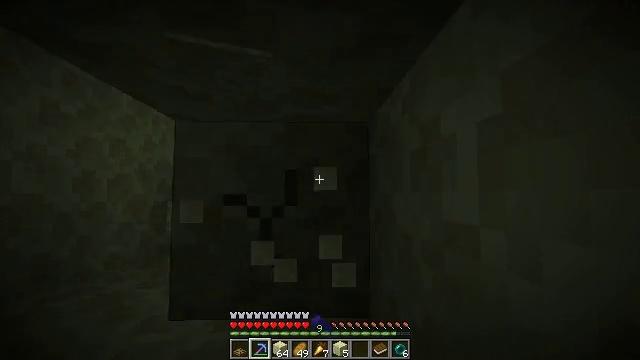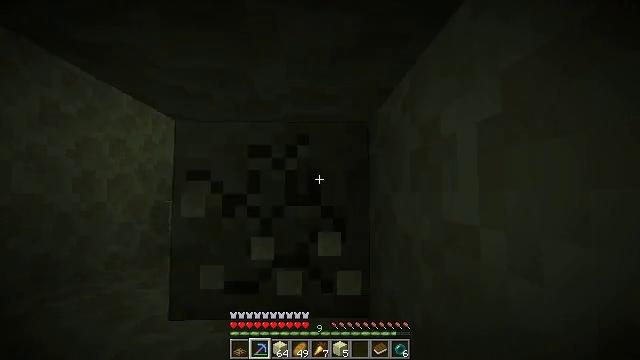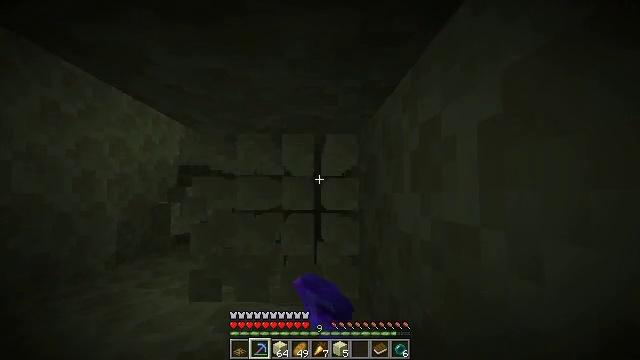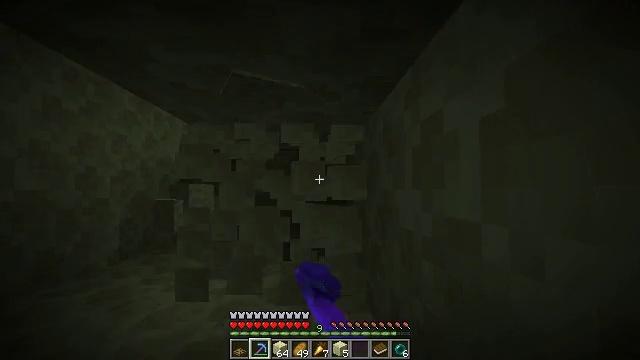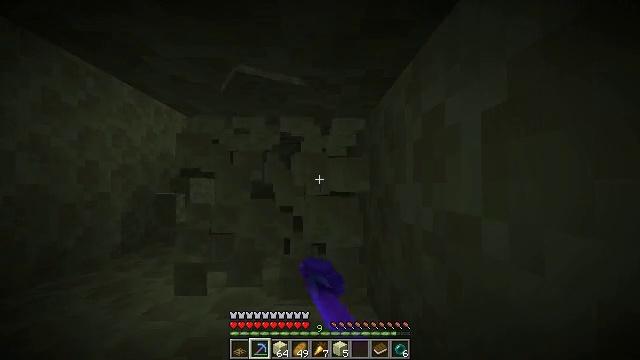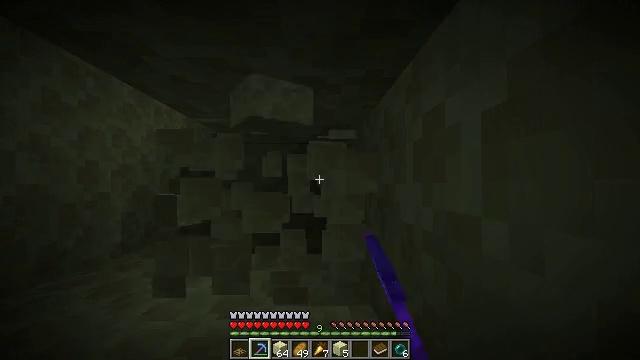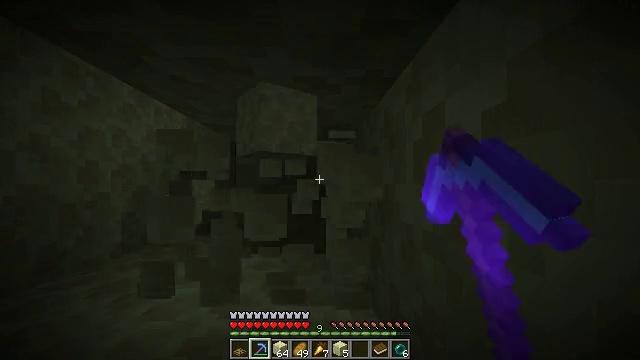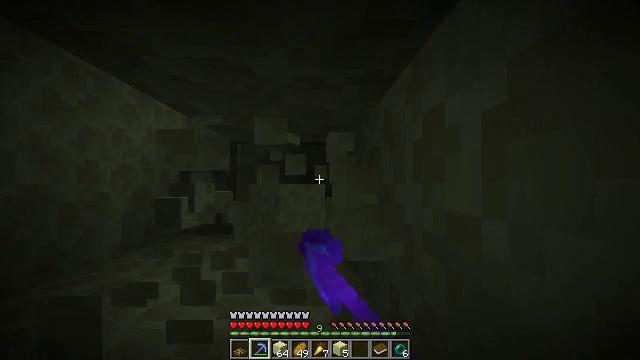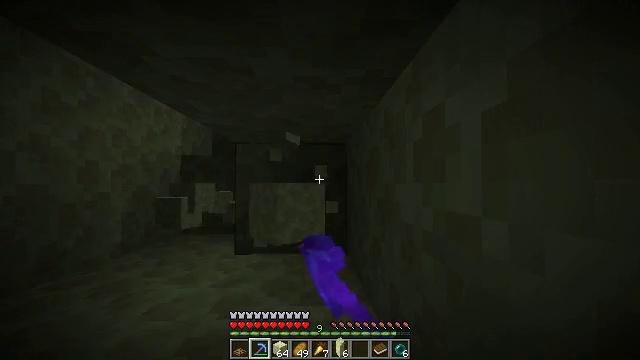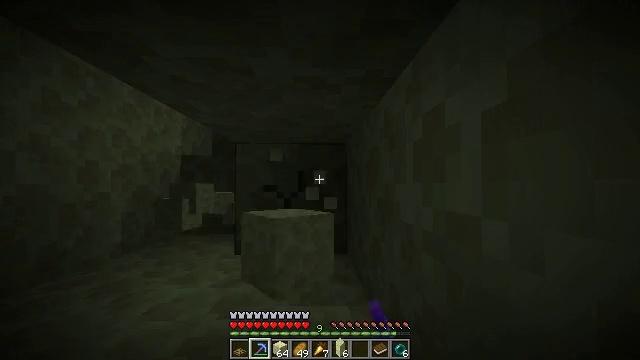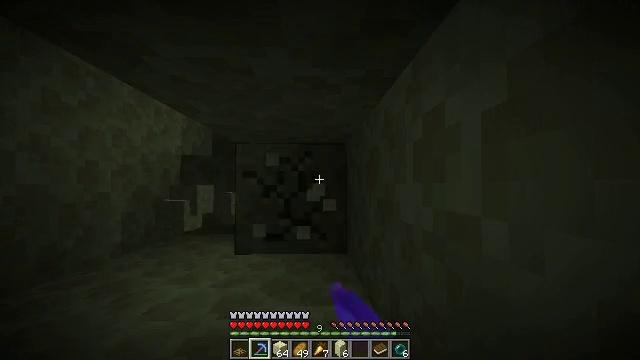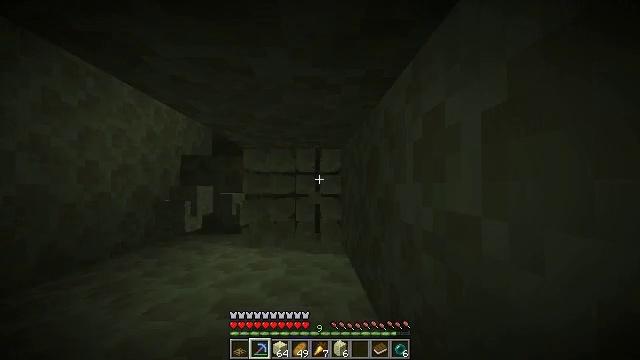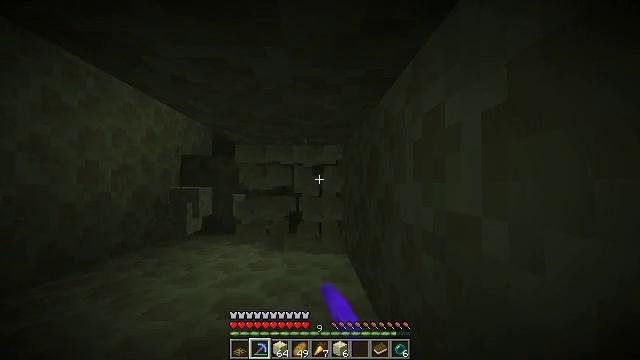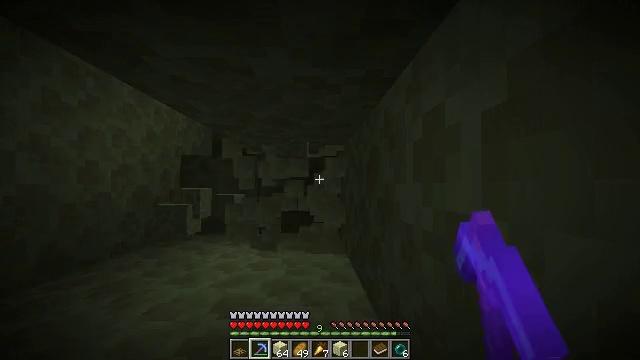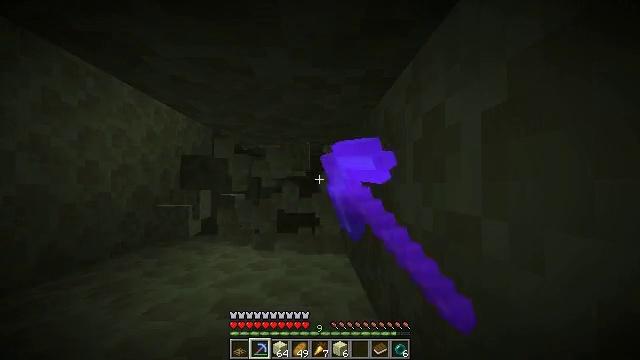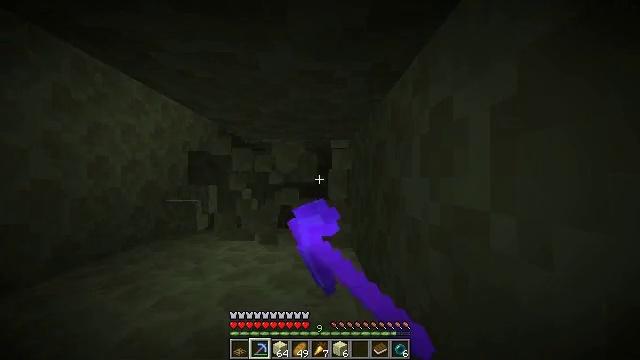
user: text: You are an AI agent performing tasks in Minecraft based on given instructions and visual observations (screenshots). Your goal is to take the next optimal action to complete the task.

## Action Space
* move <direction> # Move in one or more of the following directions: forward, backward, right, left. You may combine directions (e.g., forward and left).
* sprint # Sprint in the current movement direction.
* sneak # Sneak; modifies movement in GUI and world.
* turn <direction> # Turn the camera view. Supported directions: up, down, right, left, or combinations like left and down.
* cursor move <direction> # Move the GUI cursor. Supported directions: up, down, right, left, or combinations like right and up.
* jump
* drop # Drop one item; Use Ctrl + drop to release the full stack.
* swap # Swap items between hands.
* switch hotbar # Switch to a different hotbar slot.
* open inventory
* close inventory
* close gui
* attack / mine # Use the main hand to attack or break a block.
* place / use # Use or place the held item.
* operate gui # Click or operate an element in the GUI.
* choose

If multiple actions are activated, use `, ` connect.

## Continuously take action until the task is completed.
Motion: motion action
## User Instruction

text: Gather end stone from the End.
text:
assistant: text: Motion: attack / mine
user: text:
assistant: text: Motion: attack / mine
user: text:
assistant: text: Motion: attack / mine
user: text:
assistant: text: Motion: turn down, attack / mine
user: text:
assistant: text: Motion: attack / mine
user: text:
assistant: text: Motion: attack / mine
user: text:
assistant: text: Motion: attack / mine
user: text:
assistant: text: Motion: attack / mine
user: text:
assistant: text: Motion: attack / mine
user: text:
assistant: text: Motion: attack / mine
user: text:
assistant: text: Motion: attack / mine
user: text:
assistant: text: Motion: attack / mine
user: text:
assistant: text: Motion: attack / mine
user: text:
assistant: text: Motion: attack / mine
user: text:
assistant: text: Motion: turn left and down, attack / mine
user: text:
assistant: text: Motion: attack / mine